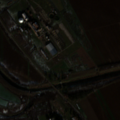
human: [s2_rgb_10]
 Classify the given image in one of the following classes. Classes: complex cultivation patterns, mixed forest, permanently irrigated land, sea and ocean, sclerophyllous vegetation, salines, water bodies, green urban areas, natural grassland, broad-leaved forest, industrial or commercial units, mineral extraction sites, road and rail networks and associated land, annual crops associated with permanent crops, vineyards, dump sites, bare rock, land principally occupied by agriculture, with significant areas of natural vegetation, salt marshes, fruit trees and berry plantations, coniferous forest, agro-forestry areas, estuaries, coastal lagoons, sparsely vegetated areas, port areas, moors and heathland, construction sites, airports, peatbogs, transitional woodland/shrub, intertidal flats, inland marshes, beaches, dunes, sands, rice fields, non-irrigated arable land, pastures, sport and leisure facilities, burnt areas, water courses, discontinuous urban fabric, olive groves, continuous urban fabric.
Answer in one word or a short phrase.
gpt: industrial or commercial units, non-irrigated arable land, broad-leaved forest, transitional woodland/shrub, water courses